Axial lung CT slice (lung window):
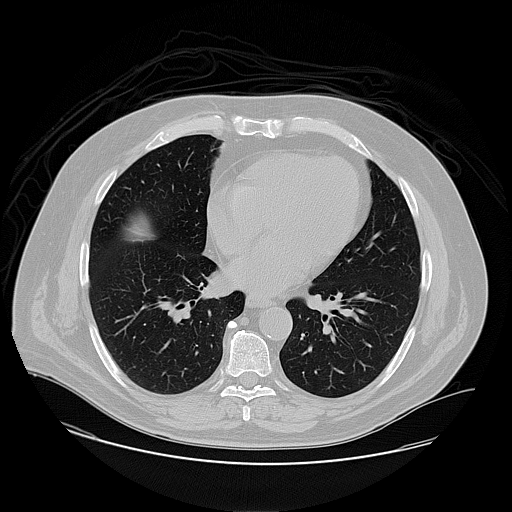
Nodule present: no